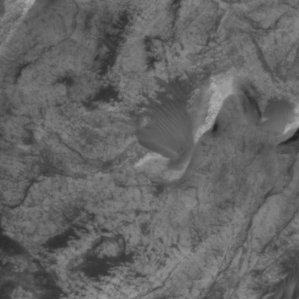
Label: non_frost